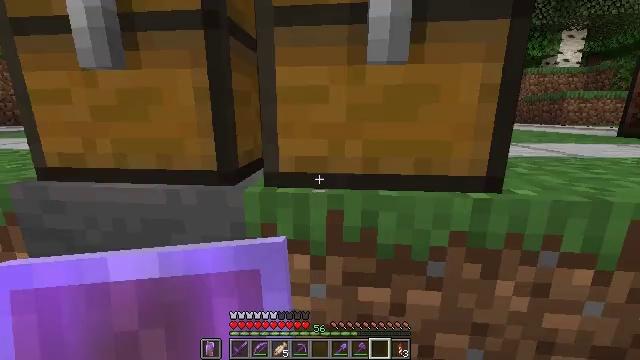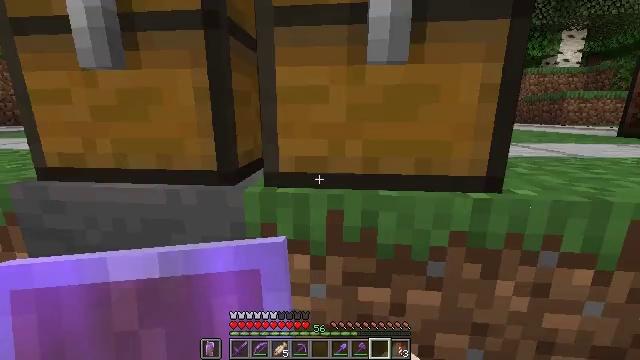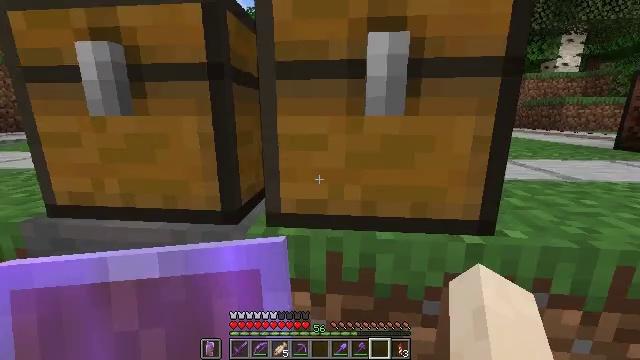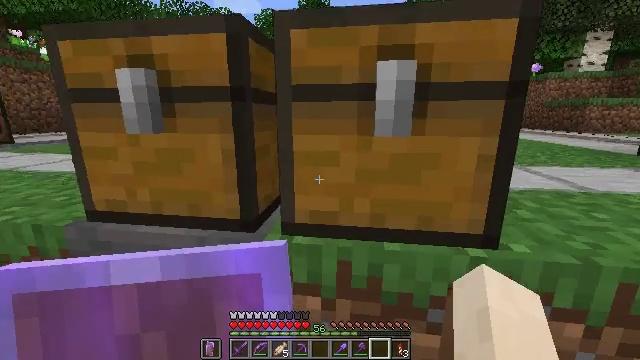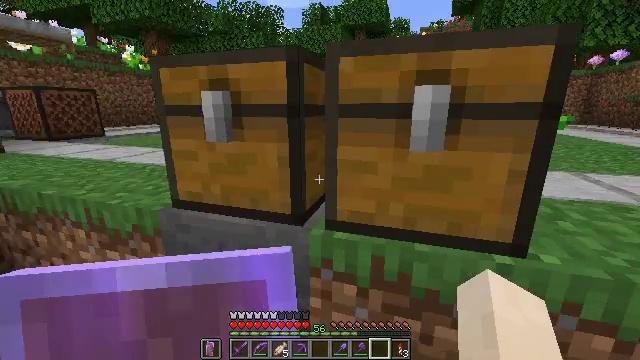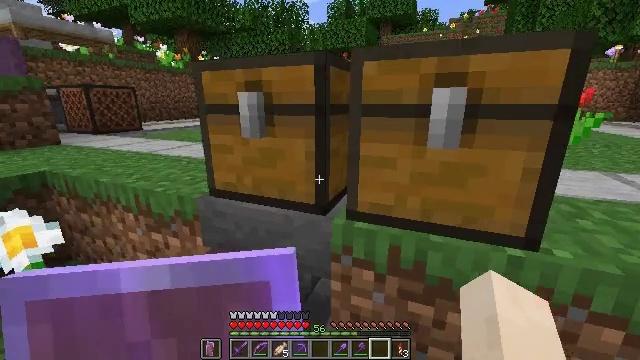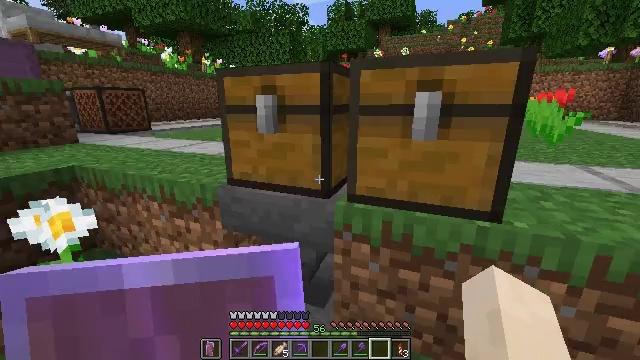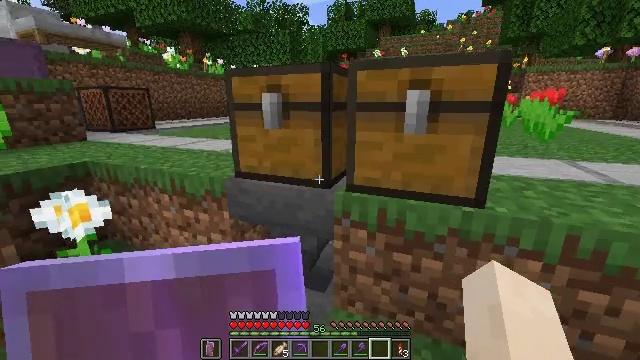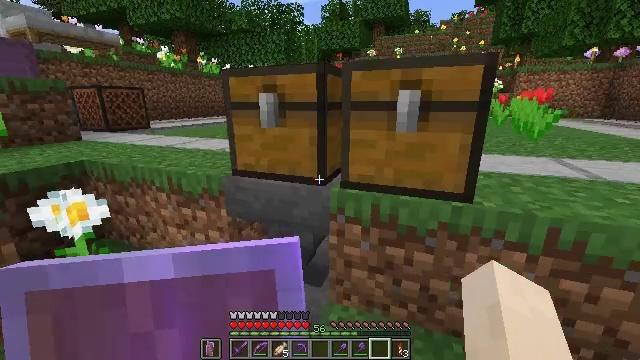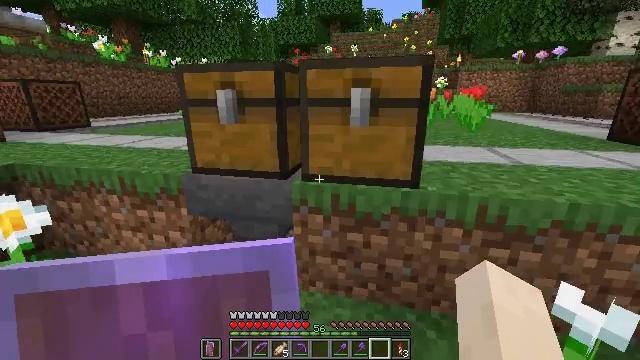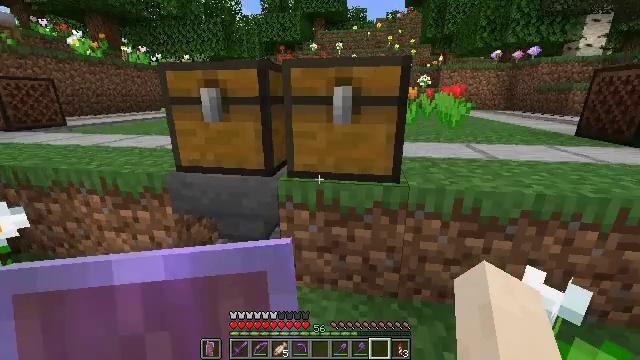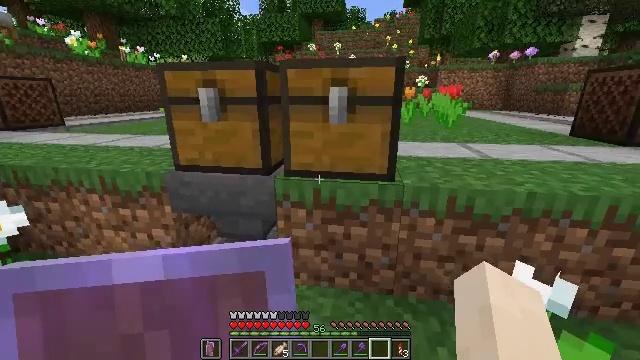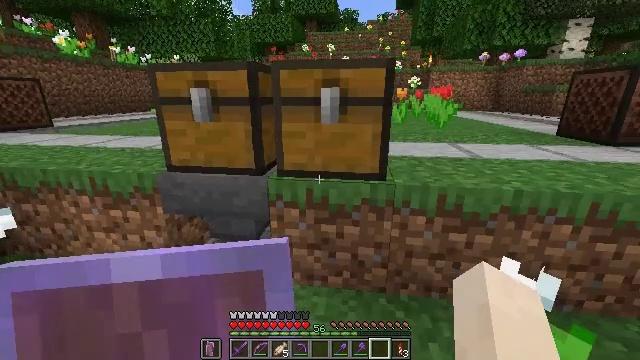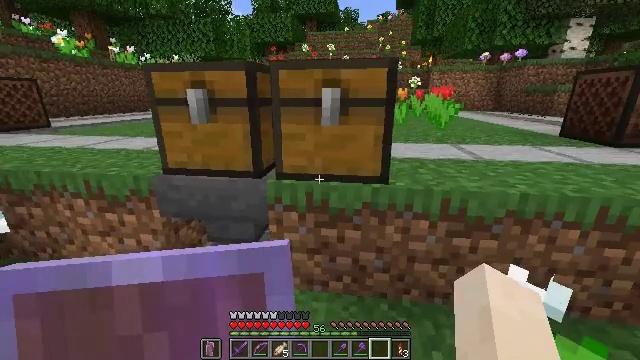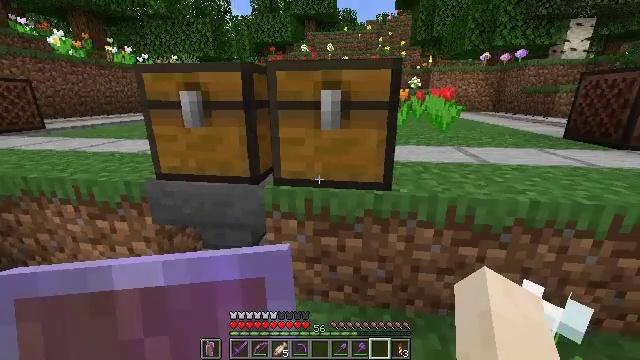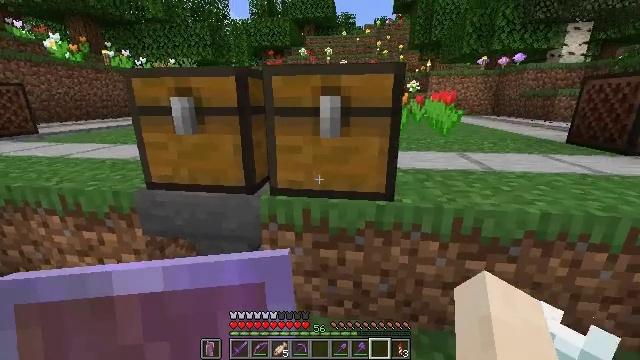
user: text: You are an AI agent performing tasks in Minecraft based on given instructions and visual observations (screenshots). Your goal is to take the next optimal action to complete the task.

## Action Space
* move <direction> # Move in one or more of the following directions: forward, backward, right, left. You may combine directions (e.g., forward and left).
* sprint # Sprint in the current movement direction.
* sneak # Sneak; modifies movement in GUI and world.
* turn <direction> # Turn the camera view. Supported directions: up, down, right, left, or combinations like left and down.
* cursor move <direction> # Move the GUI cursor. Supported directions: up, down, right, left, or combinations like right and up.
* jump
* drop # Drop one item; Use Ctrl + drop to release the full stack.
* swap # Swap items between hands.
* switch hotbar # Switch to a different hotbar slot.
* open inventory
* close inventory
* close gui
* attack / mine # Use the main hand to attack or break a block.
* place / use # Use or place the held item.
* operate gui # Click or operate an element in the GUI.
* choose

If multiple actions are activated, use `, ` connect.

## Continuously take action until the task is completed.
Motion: motion action
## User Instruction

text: Mine a chest to move it.
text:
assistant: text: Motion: no_op
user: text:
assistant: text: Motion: no_op
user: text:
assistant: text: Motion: move back, turn left
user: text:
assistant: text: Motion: move back, turn left and down
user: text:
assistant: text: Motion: move back, turn left and down
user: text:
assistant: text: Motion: move back
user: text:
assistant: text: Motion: move back
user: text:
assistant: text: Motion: turn right
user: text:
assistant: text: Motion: turn right
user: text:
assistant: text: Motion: turn right
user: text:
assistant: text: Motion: no_op
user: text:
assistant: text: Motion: turn right
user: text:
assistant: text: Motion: move forward
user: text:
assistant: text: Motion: move forward
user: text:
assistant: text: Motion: move forward
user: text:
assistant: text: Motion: move forward
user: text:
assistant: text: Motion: sneak
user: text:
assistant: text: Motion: sneak
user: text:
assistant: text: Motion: sneak
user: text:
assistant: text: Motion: no_op
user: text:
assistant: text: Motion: no_op
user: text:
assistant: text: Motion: no_op
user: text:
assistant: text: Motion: no_op
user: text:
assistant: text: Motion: no_op
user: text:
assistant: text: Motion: turn right
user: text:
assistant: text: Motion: turn right and up
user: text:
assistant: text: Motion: turn right and up
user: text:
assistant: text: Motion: no_op
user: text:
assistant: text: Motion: move forward, attack / mine
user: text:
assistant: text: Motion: move forward, attack / mine